Interaction volume radius: 5 \u00c5
Interaction volume height: 10 \u00c5
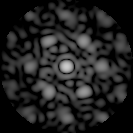
Disorder parameter: 0.4617